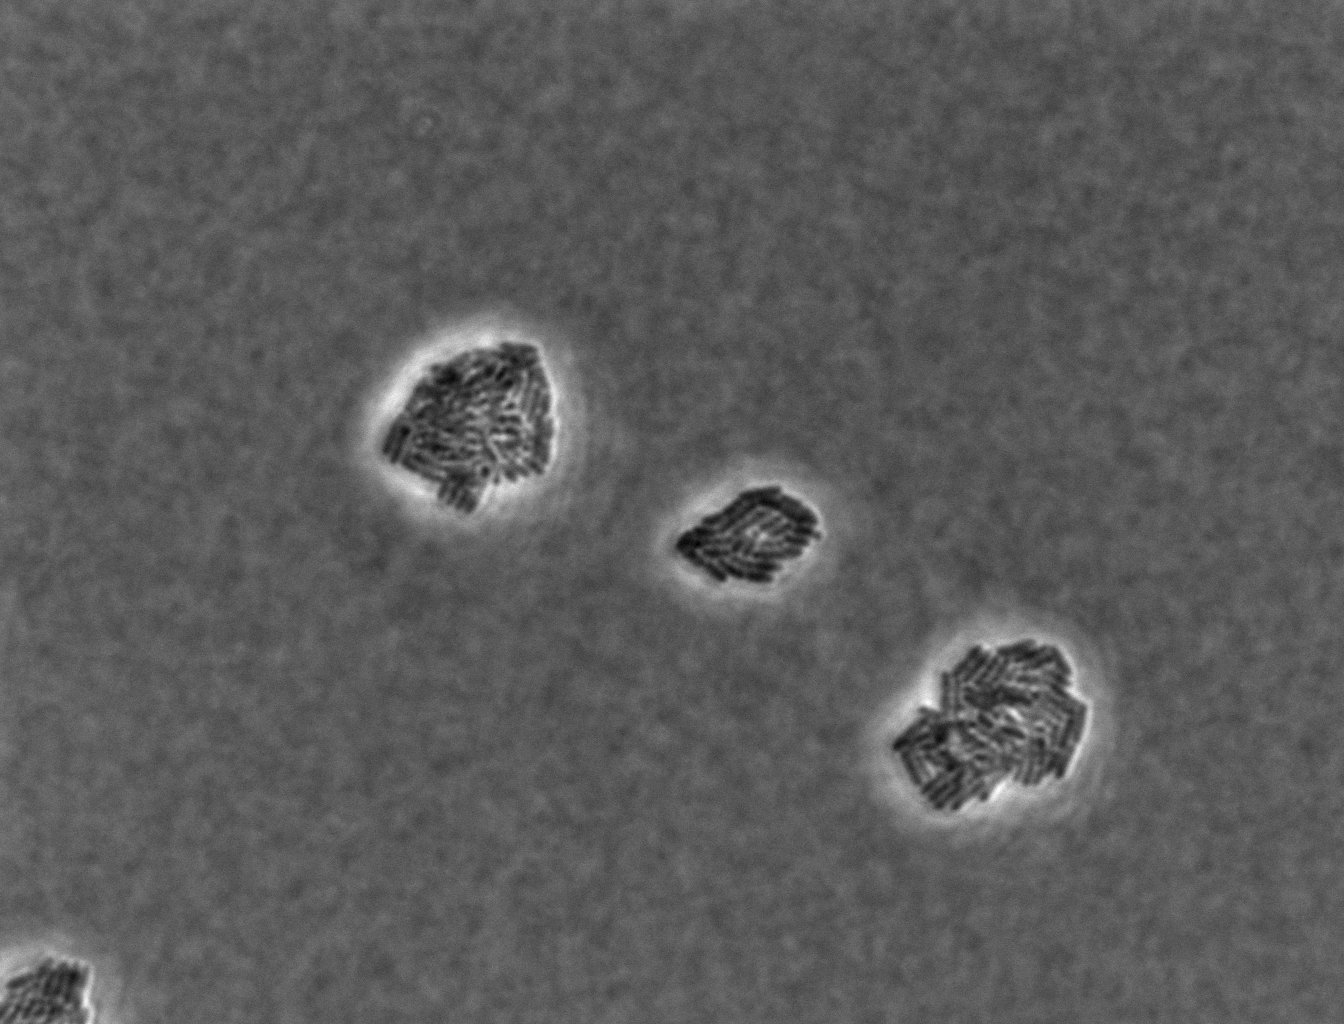
various_fewshot